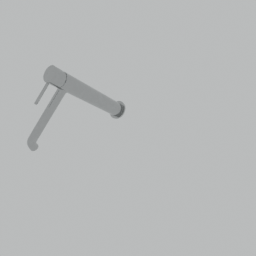
Label: appliances